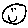
Label: smiley face